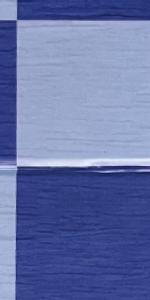
Label: Empty